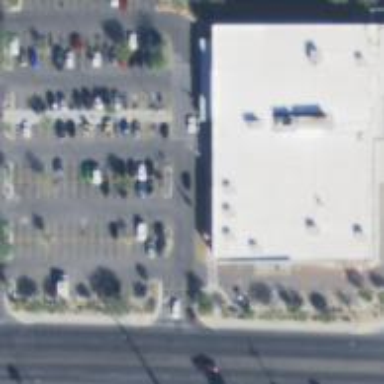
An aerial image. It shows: Building that houses supermarket.